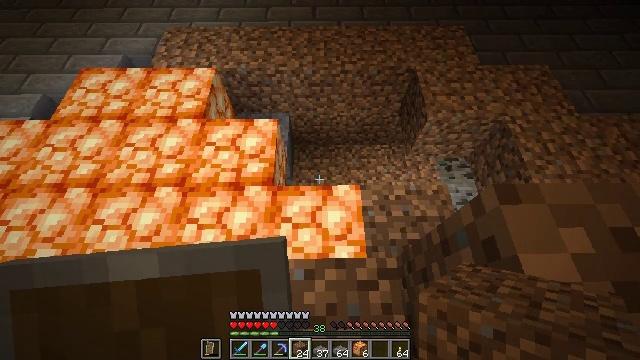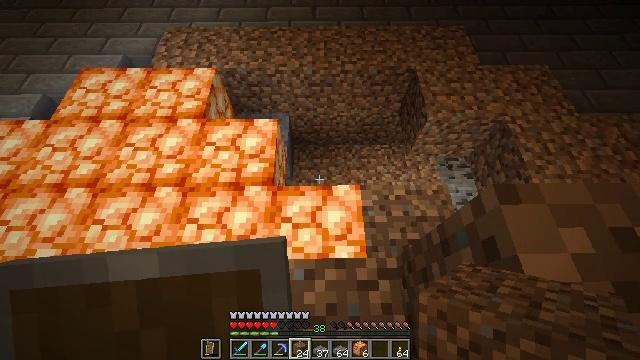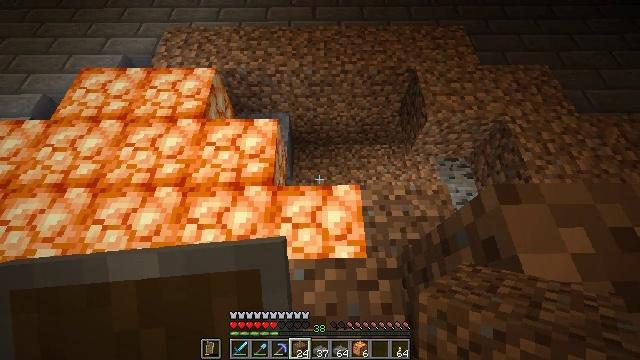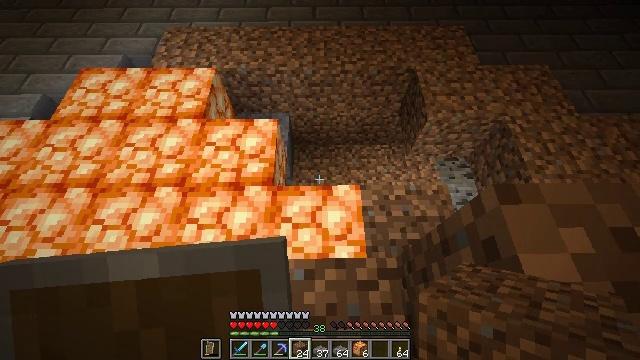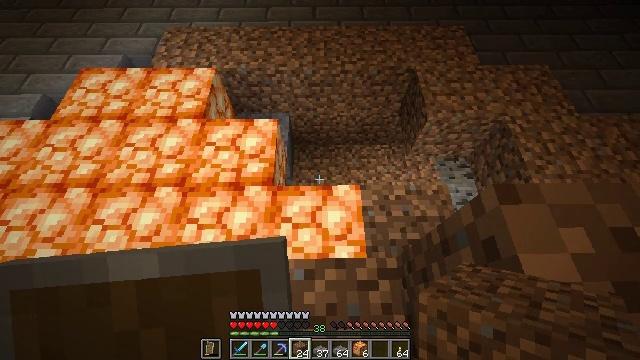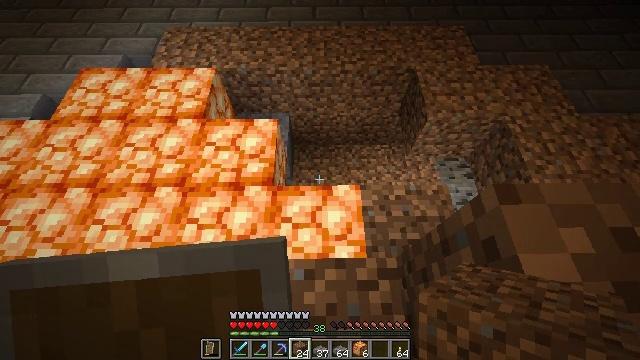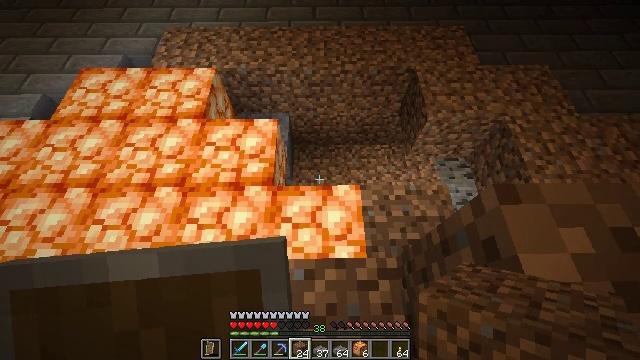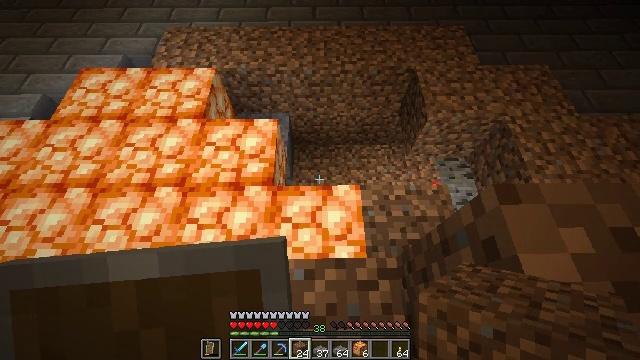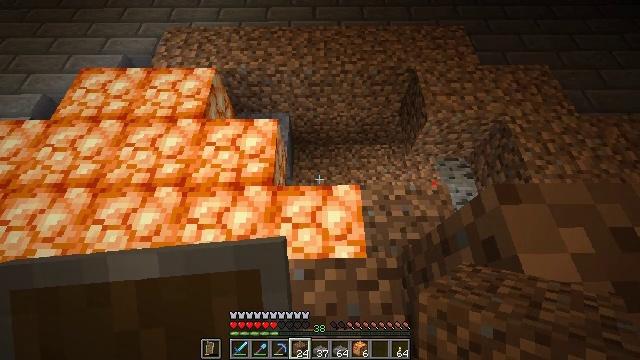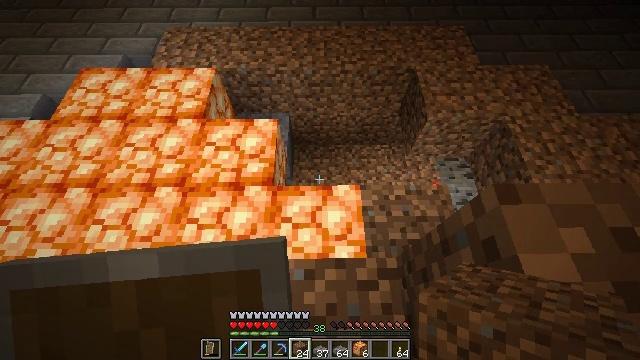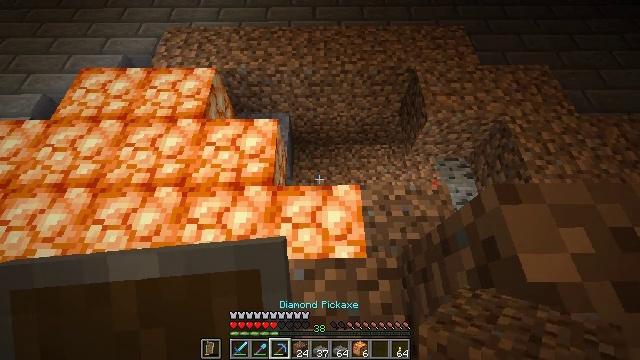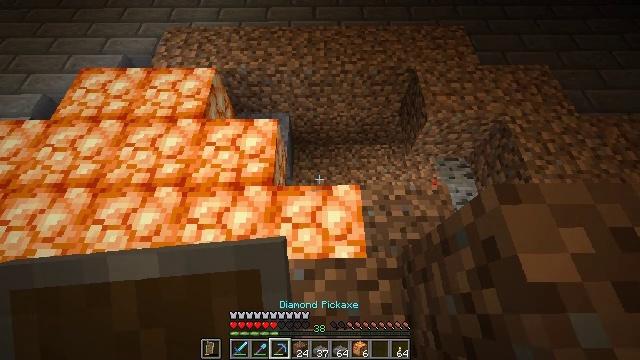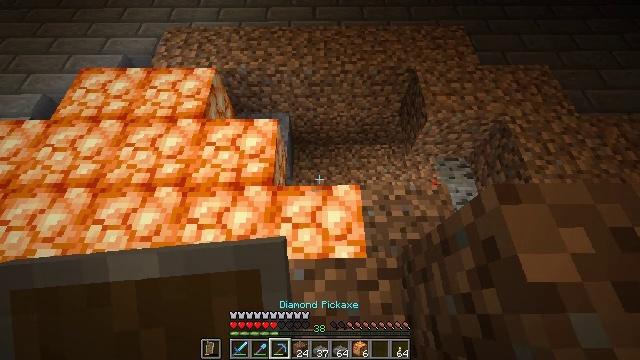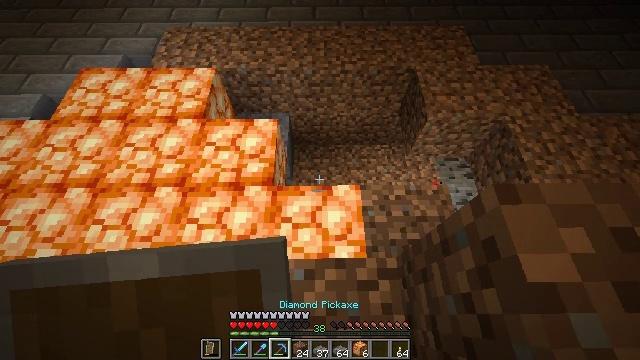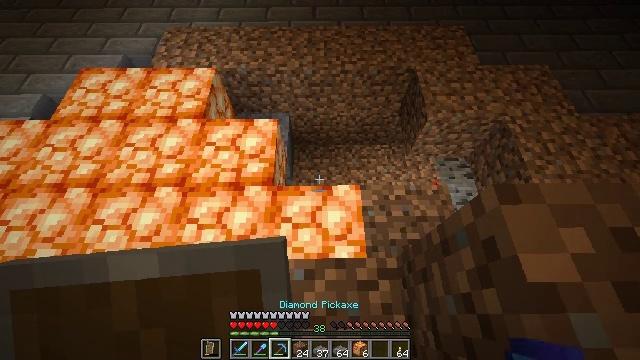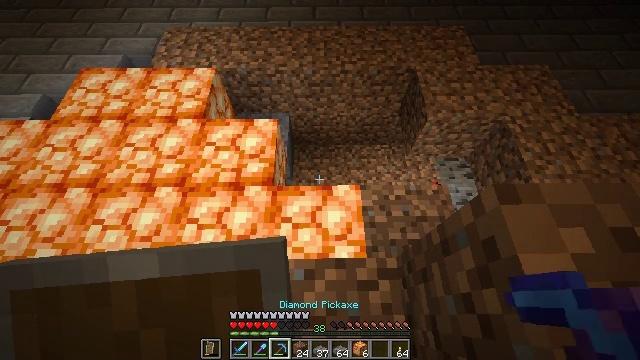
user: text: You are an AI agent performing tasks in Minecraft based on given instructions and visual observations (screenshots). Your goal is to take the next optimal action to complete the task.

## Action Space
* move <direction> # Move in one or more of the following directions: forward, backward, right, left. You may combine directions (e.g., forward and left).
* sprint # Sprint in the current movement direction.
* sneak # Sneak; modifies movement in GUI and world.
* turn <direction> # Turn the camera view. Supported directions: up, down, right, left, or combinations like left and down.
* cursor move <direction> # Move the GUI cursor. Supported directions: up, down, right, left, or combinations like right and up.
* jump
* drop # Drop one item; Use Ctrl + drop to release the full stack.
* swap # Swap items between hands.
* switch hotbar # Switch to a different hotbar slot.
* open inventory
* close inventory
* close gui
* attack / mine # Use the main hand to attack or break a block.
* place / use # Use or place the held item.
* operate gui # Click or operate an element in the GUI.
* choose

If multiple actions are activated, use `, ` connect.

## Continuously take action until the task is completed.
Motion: motion action
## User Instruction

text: Collect the shroomlight block.
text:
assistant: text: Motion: no_op
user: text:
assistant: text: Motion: no_op
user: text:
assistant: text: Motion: no_op
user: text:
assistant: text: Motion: no_op
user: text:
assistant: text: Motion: no_op
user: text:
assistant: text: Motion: no_op
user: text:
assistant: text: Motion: no_op
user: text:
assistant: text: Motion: no_op
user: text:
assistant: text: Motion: no_op
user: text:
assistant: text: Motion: no_op
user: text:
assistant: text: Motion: no_op
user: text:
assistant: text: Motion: no_op
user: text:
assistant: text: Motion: no_op
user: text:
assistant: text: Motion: no_op
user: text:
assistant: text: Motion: no_op
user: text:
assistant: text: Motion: no_op
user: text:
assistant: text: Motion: no_op
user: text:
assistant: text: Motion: no_op
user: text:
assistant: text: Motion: no_op
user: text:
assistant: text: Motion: no_op
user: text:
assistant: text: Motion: no_op
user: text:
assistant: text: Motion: no_op
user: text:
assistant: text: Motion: no_op
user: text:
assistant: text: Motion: no_op
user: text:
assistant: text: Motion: no_op
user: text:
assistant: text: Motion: no_op
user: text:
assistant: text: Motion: no_op
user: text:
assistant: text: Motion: no_op
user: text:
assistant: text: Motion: no_op
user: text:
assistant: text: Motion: no_op